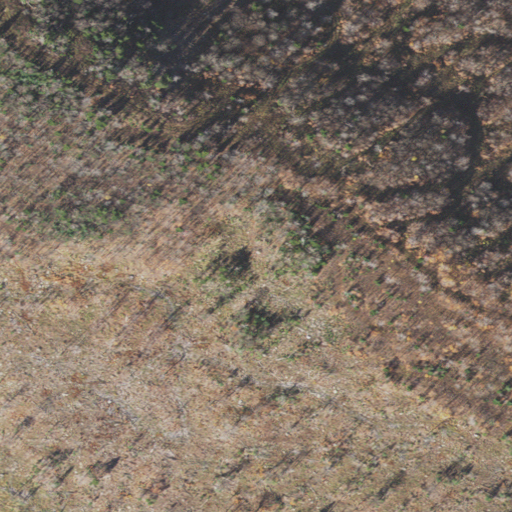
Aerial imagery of ridge(s) in New Hampshire named Nathan Pond Ridge containing deciduous forest, grassland, mixed forest, and shrub